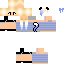
A female human skin with pale skin, wearing blonde long hair dressed in a blue tshirt and blue pants, featuring a closed mouth.